Field crop: maize
Growth stage: 2
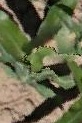
Species: maize